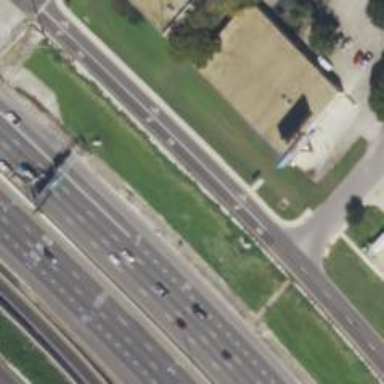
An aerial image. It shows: Secondary road with asphalt surface and frontage road.